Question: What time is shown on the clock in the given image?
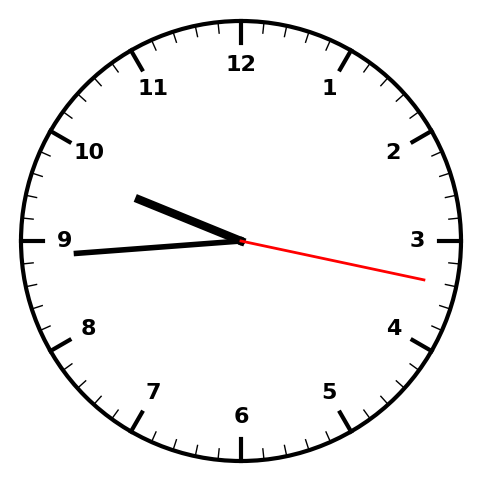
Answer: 09:44:17